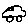
Label: car